Question: I have a data-set collected from GPS tracker. The total time in the data should be mm:ss. But Excel is interpreting it as hours and minutes.
How can I use a formula to convert it to Minutes and seconds? In the example below, 32 is supposed to be 32 minutes and 15 is supposed to be 15 seconds.

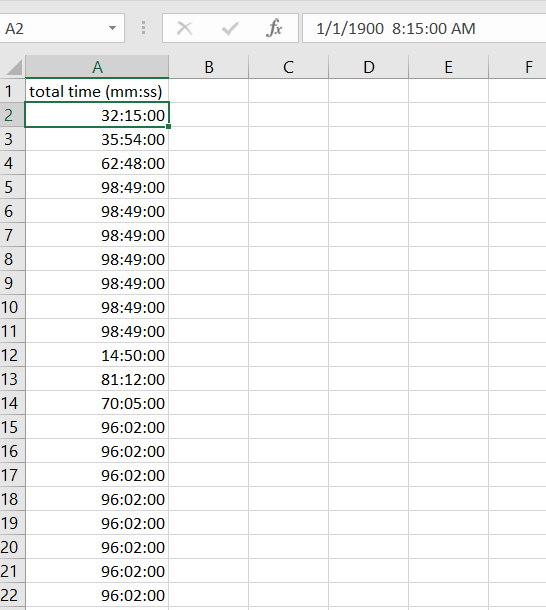
Answer: Edit: It seems that the real issue is that the number before the colon is supposed to be minutes, but it has been stored as hours. So this is not just a display issue. You need to divide by 60 to turn hours to minutes and minutes to seconds.
The text function allows you to display numbers in a different format. You can also apply this format: [mm]:ss in the cell itself using cell formatting without using a formula.
If you want the total minutes:
'''
=TEXT(A1/60,"[mm]:ss")
'''
If you only want the minutes excluding hte hours:
'''
=TEXT(A1/60,"mm:ss")
'''